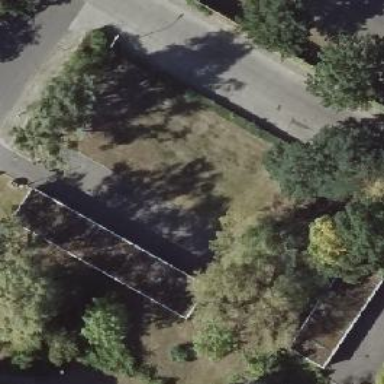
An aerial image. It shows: Group of garages.